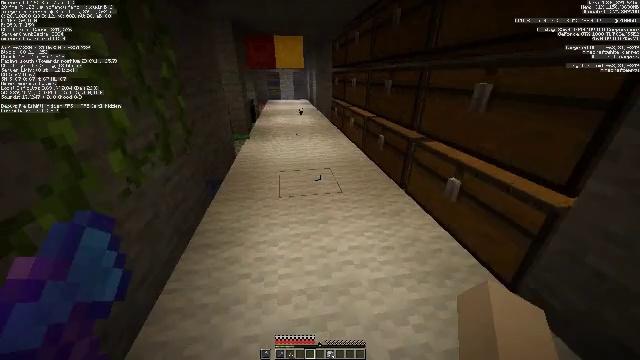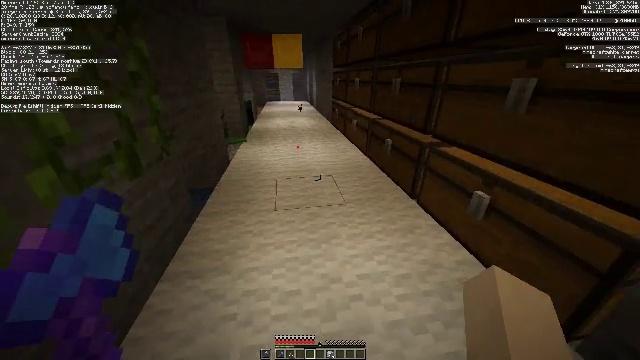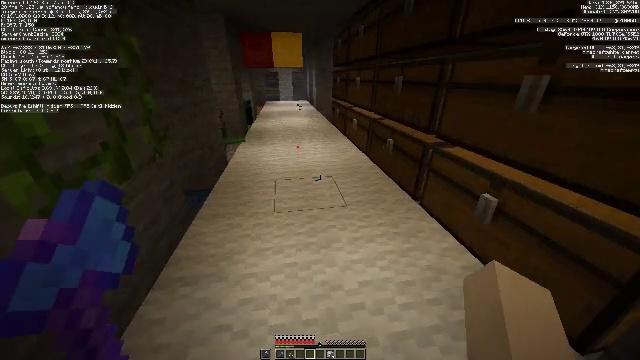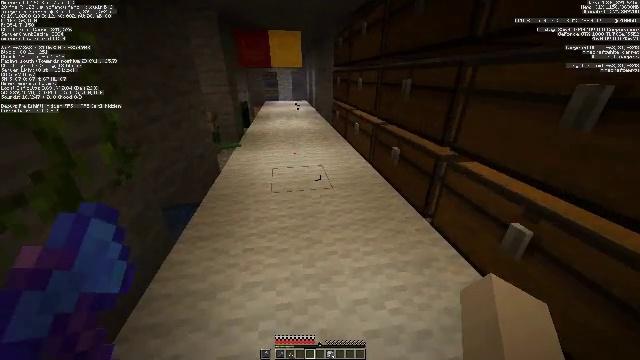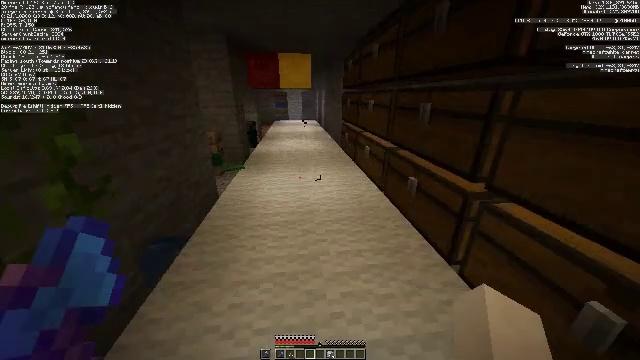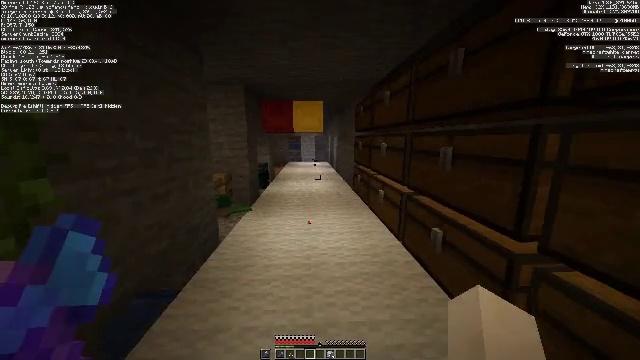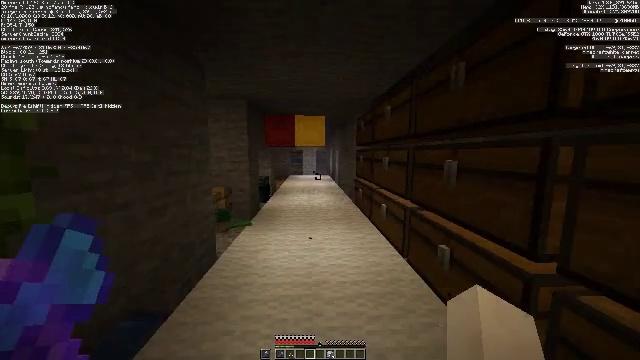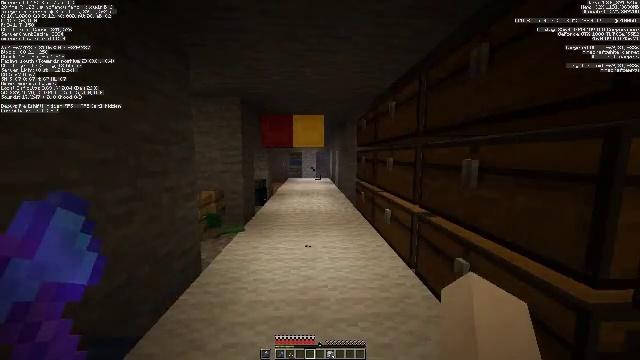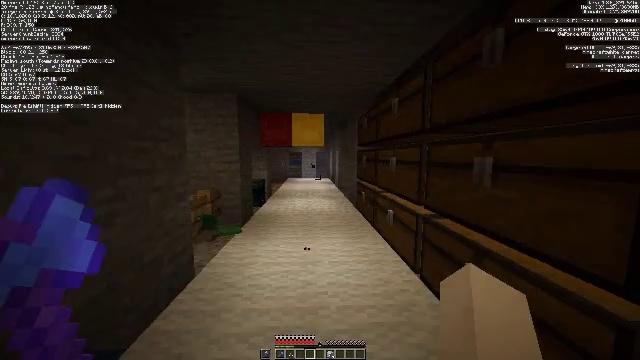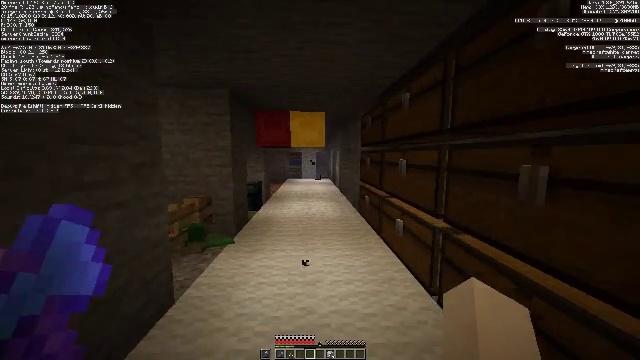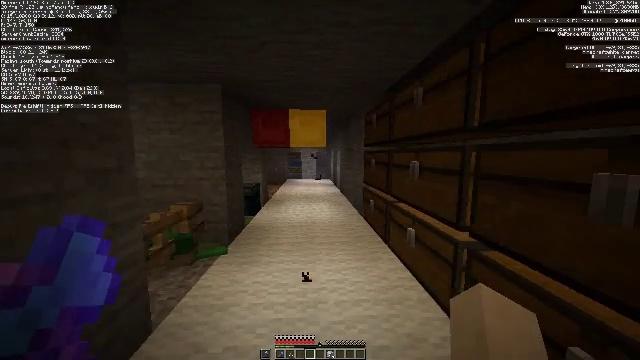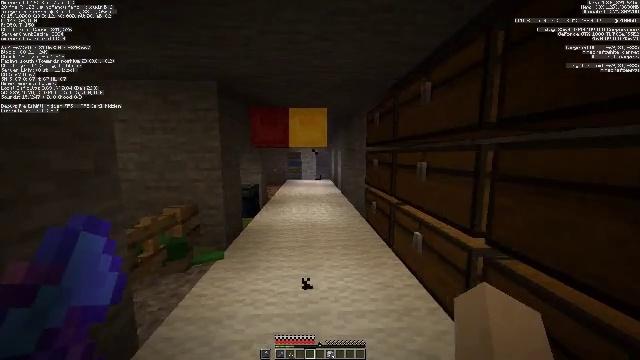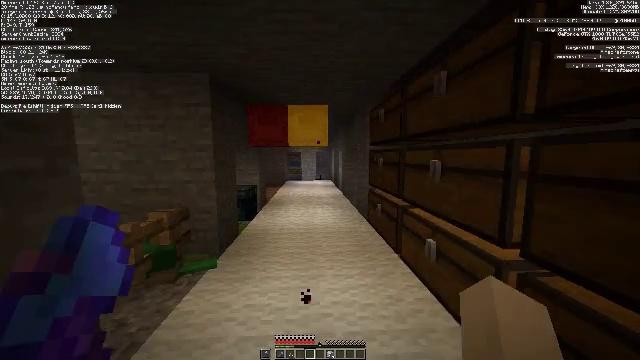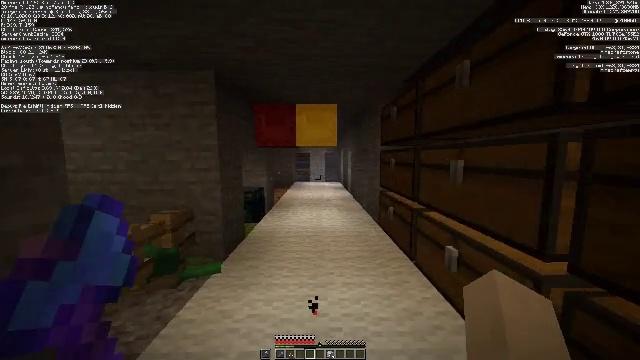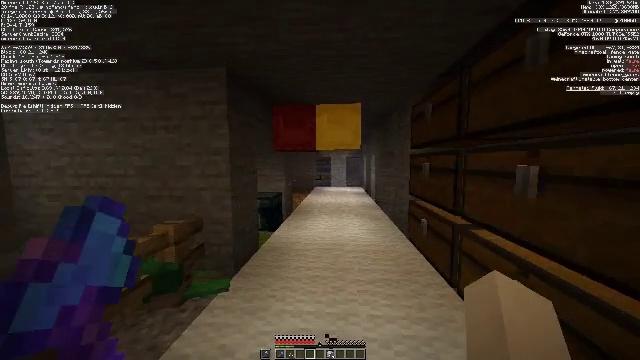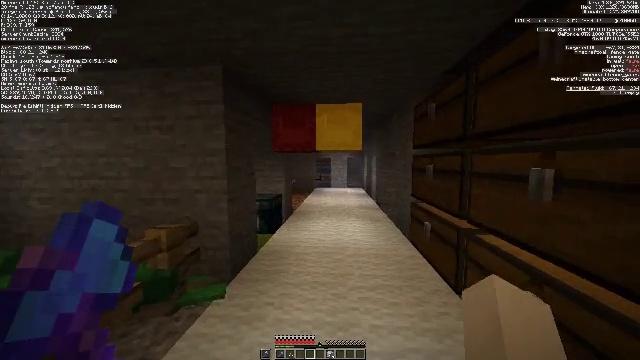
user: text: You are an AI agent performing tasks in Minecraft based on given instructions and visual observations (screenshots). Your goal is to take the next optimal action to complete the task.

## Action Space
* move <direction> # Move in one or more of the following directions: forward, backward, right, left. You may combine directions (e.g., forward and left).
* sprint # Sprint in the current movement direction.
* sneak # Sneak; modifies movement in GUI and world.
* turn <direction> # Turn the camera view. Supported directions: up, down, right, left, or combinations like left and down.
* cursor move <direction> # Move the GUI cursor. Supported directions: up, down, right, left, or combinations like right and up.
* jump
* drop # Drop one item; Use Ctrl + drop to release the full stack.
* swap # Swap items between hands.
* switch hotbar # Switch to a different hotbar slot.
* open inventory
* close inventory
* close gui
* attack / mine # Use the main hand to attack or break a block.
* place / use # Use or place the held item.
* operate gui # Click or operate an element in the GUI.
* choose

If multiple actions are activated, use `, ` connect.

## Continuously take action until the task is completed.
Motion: motion action
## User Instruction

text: Gather items from the yellow shulker box.
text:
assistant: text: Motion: move forward
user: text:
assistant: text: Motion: move forward
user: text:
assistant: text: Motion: move forward
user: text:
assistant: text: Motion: move forward, turn left and up
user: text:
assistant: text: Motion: move forward, turn left and up
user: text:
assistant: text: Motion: move forward, turn up
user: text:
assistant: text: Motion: move forward
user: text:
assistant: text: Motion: move forward
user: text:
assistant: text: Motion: move forward
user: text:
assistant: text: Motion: move forward
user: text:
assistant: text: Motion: move forward
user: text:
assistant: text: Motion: move forward
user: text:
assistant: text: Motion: move forward, turn left
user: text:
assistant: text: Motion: move forward, turn left and up
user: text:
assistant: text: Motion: move forward
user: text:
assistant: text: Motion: move forward, switch to hotbar 1
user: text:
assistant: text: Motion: move forward, turn up, switch to hotbar 1
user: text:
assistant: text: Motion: move forward, turn right and up, switch to hotbar 1
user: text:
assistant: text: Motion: move forward, turn up
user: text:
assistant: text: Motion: move forward
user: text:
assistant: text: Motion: move forward, turn left
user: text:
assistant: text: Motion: move forward, turn left, attack / mine
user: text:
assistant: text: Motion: move forward, attack / mine
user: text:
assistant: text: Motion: attack / mine
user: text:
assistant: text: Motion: attack / mine
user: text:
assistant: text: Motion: attack / mine
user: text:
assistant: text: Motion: turn left, attack / mine
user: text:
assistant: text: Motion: turn left and up, attack / mine
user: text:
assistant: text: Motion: attack / mine